Question: What is the reading of this measurement?
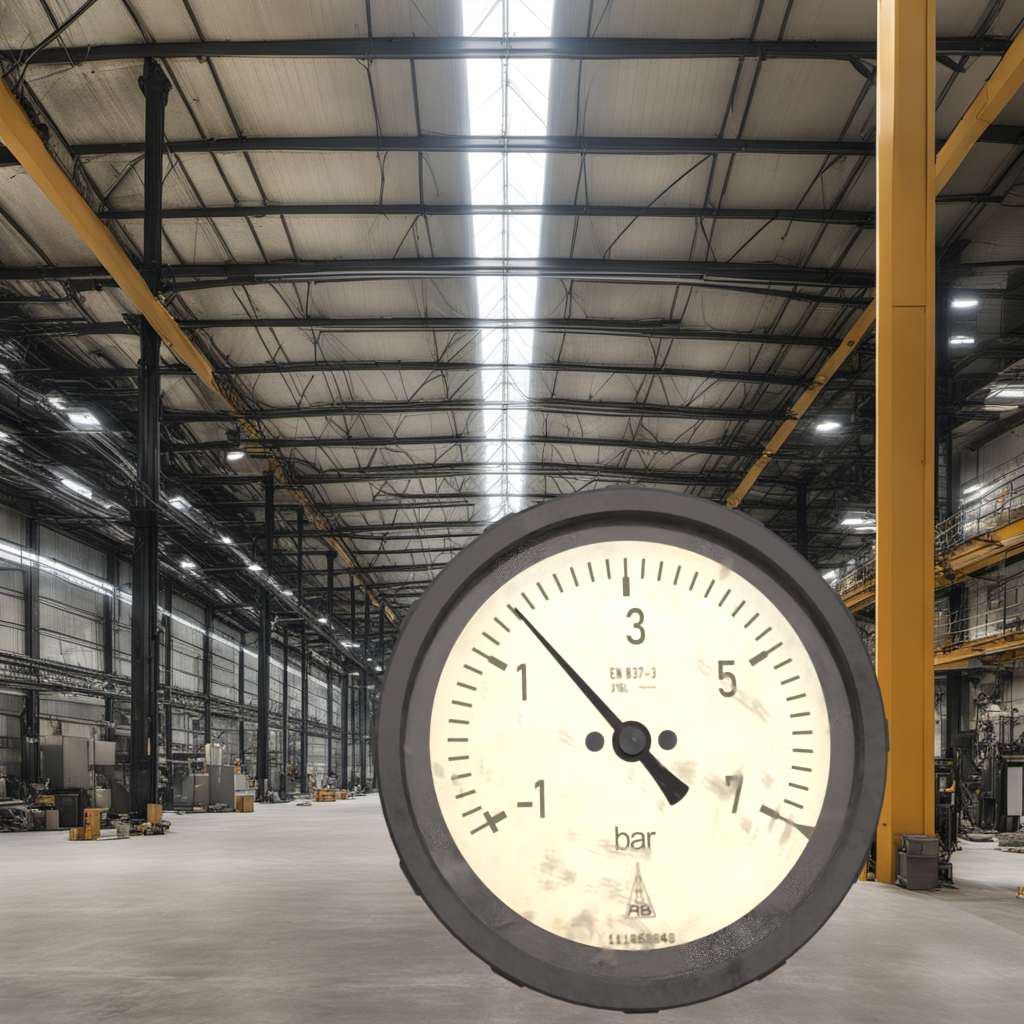
Answer: The result is 1.65
Question: What is the range of this measurement?
Answer: The range is from -1 to 7
Question: What is the minimum and maximum reading range of the measurement in the image?
Answer: The minimum value is -1 and the maximum value is 7